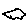
Label: cloud